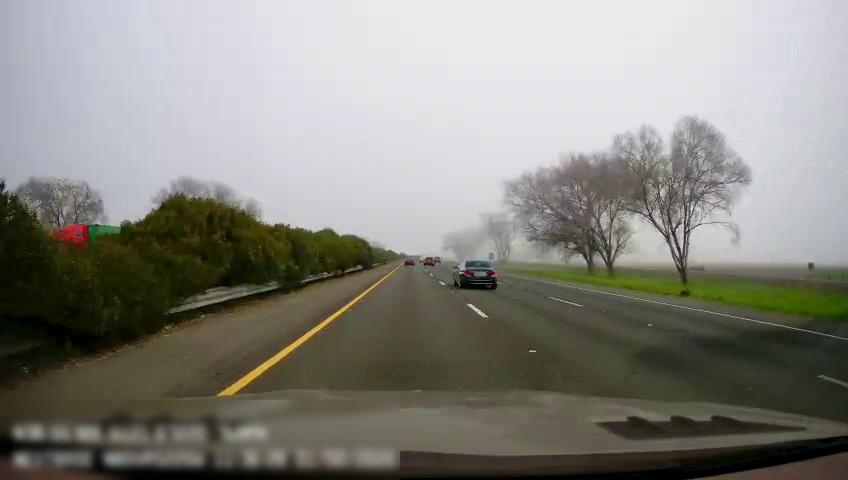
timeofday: Day
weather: Sunny
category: Drivable Space
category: Vehicles | Car
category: Vehicles | SUV
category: Vehicles | Truck
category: Vehicles | Car
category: Vehicles | SUV
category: Lanes | Current Lane
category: Lanes | Current Lane
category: Lanes | Alternate Lane
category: Lanes | Alternate Lane